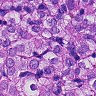
Metastatic tissue present: yes